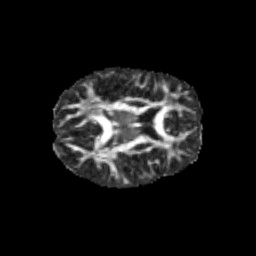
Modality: FA
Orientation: axial
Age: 11
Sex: female
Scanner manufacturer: siemens
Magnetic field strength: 3 T
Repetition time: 3.8 s
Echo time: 0.07 s